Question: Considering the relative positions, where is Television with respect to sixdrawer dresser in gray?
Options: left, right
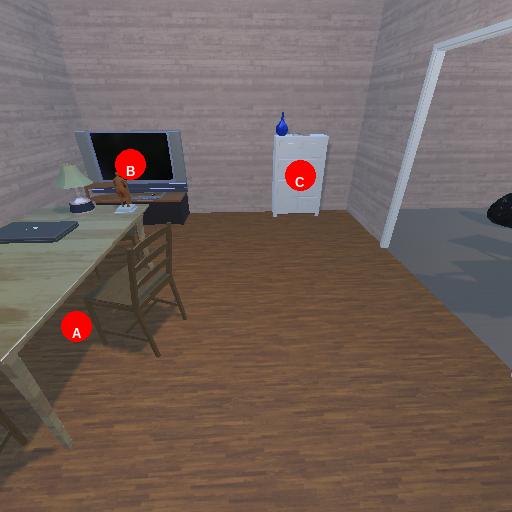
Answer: left